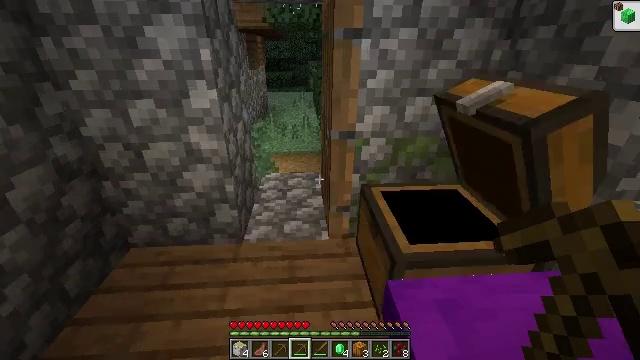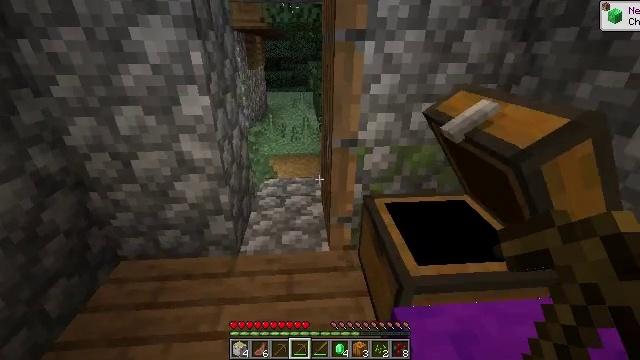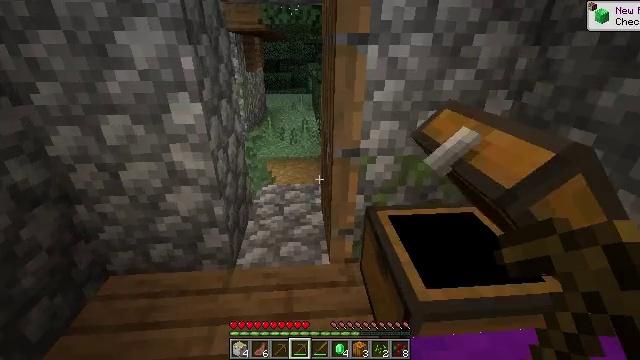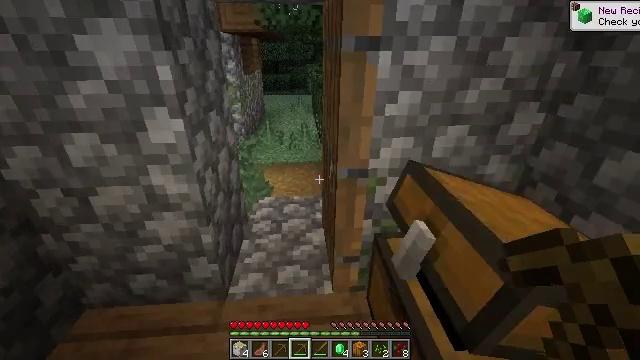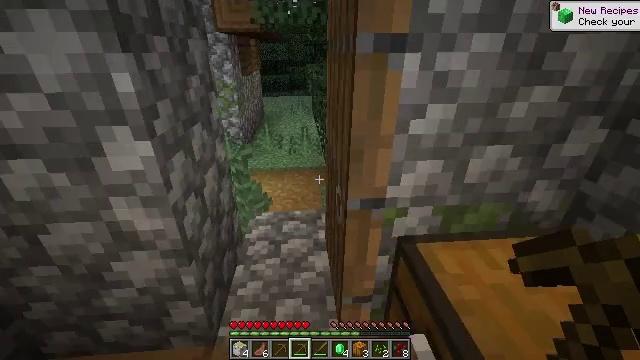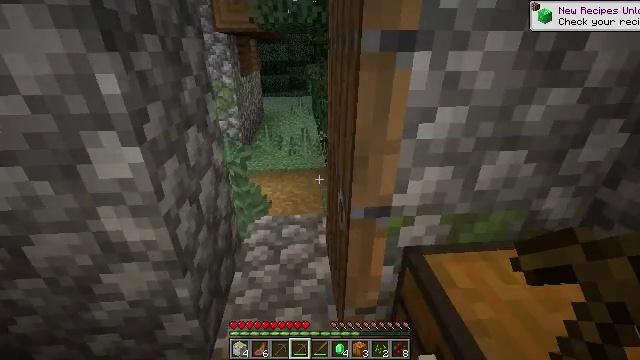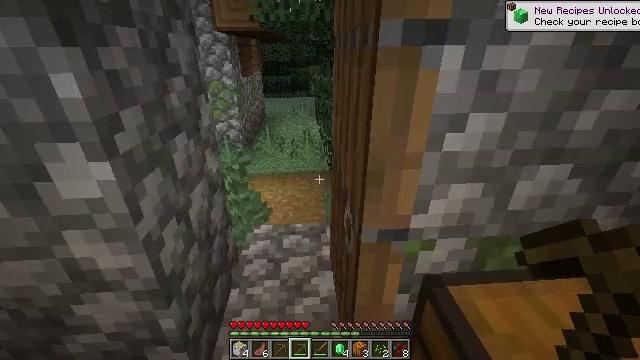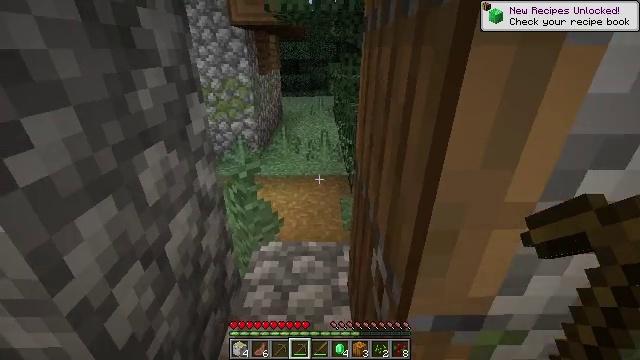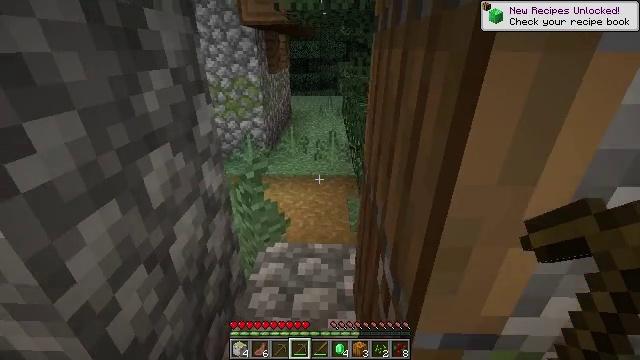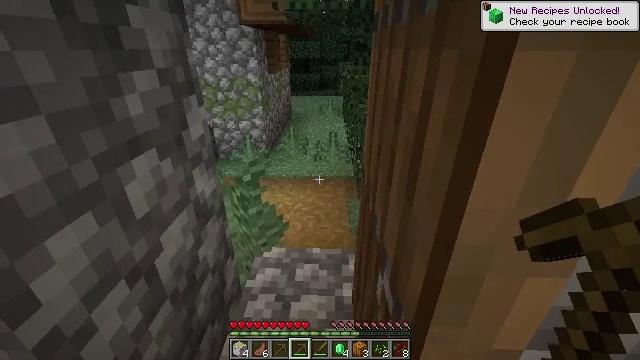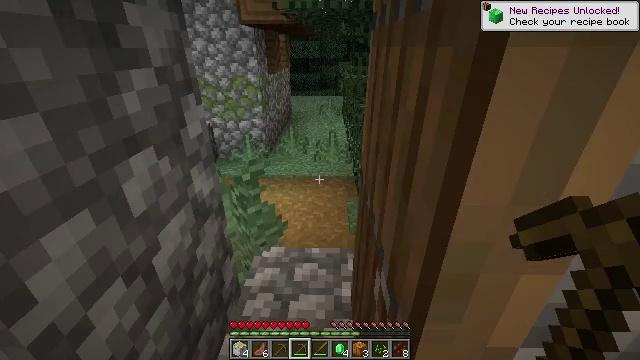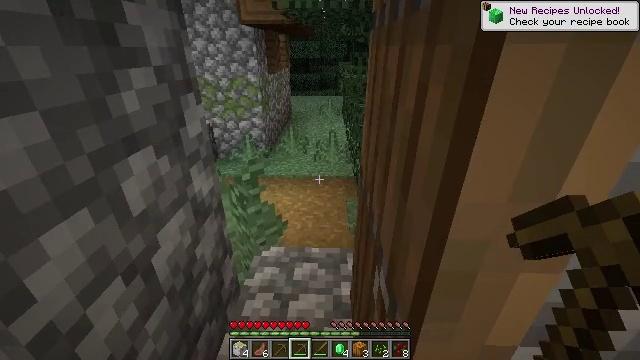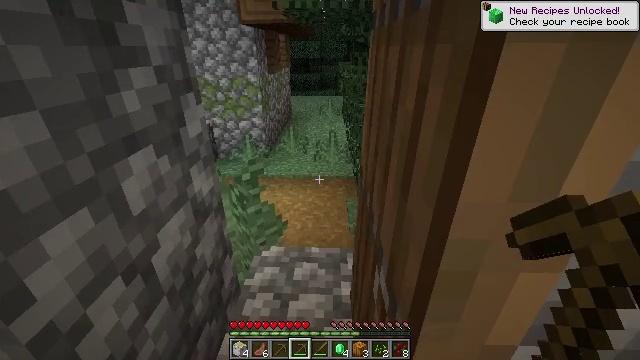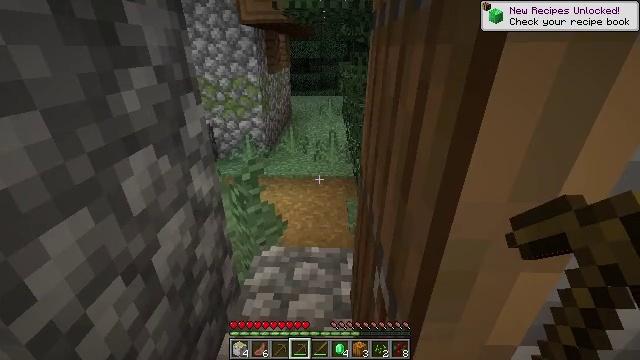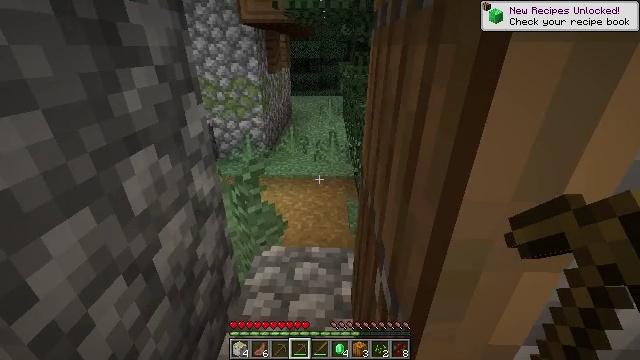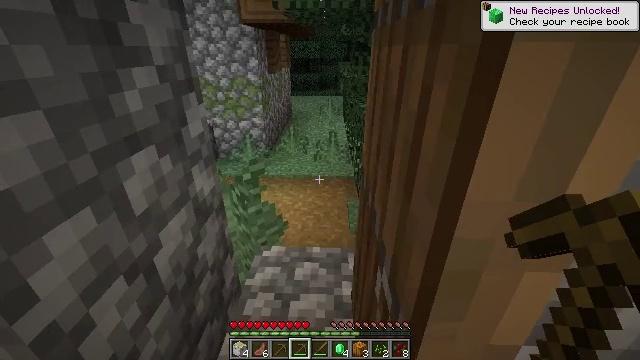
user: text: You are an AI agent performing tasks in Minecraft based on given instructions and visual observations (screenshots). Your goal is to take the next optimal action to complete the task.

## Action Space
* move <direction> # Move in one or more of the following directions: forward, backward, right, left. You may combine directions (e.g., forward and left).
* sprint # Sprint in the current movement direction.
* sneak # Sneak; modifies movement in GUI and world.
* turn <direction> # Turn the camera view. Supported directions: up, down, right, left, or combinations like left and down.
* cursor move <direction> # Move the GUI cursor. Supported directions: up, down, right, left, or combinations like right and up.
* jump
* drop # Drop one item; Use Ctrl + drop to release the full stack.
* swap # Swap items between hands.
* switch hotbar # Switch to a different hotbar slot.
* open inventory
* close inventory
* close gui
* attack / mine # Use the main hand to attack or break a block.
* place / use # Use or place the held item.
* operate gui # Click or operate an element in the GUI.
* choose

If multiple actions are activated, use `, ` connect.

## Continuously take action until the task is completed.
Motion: motion action
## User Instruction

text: Break the torch to collect it.
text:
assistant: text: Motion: move forward
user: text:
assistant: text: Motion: move forward
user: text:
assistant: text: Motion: move forward
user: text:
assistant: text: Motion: move forward
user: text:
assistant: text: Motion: move forward
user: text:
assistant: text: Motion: move forward
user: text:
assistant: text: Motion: move forward, turn left
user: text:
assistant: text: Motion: move forward, turn left
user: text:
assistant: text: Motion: move forward
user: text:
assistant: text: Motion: move forward
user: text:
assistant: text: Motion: move forward
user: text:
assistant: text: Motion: move forward
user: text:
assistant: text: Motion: move forward
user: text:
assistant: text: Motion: move forward
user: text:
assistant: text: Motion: move forward
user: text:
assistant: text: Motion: move forward
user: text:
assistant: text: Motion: move forward, turn left and up
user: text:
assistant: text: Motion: move forward, turn left
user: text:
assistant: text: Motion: move forward, turn left
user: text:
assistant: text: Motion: move forward
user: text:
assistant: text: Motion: move forward
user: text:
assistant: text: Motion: move forward
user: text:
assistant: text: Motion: move forward
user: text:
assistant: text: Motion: move forward
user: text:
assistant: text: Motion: move forward
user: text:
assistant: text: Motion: move forward
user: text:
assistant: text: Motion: move forward
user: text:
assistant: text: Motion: move forward
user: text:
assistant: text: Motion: move forward
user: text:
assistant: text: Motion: move forward